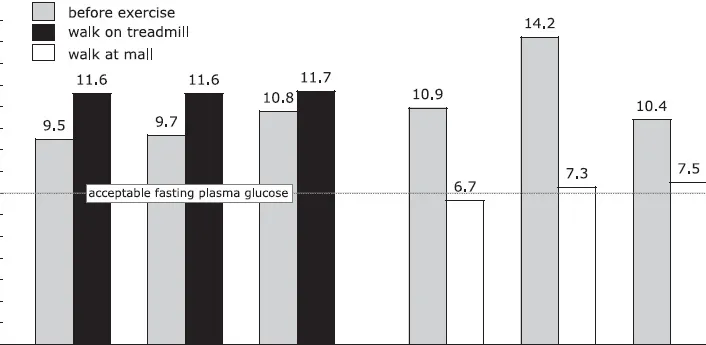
Case 2: Plasma glucose levels for a 57-year old female in New York with Type 2 diabetes, before and after walking for 20-30 min on a treadmill in her home and after hours at a mall.
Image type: pathology (immunostaining)